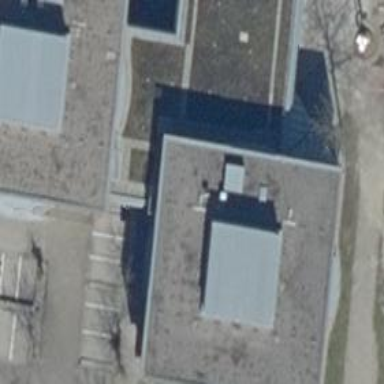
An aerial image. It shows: School building.